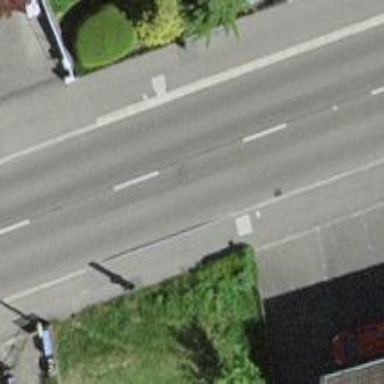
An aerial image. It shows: Platform for public transport on the road.